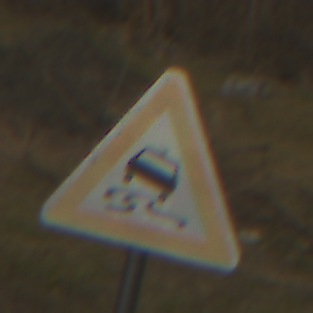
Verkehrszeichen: SchleuderOderRutschgefahr
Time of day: MorningAfternoon
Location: Outdoor (Suburban)
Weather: PartlyCloudy
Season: NotSpecified
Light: Natural